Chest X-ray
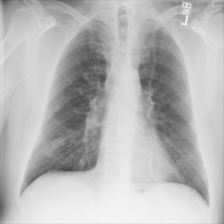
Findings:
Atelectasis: negative
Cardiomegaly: negative
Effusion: negative
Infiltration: negative
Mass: negative
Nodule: positive
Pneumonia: negative
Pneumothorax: negative
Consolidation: negative
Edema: negative
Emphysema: negative
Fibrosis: negative
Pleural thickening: negative
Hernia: negative